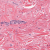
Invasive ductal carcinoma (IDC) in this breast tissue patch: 0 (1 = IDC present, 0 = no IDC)